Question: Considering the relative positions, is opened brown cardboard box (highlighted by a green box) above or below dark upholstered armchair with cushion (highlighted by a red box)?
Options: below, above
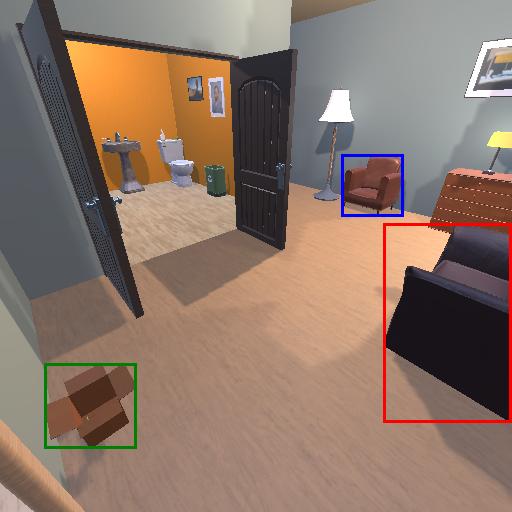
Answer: below